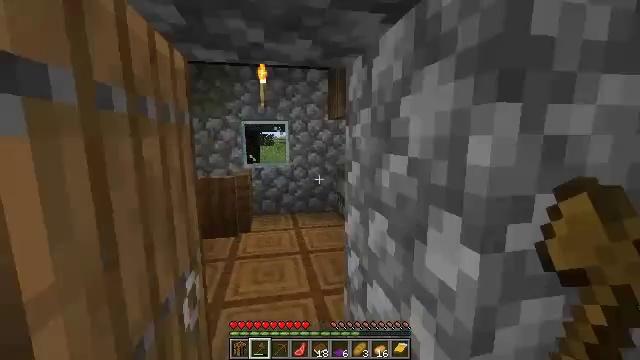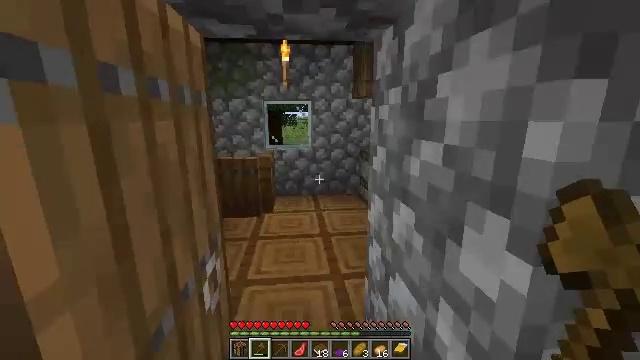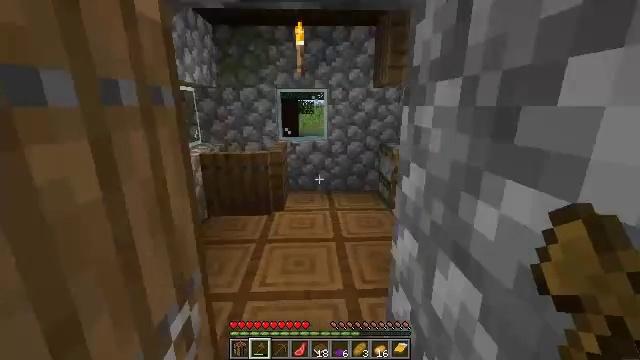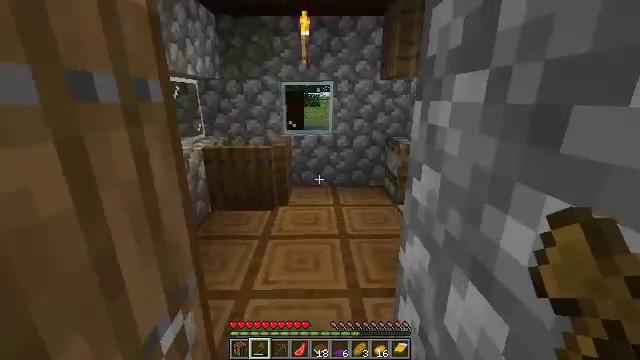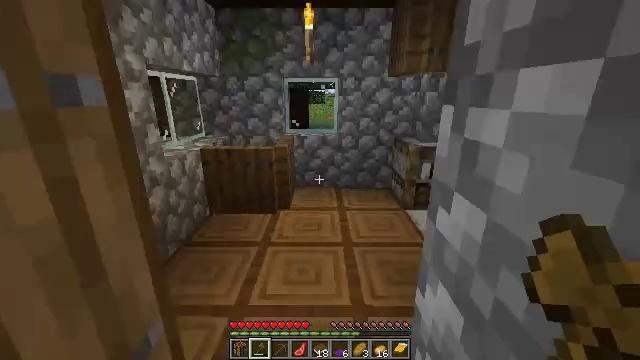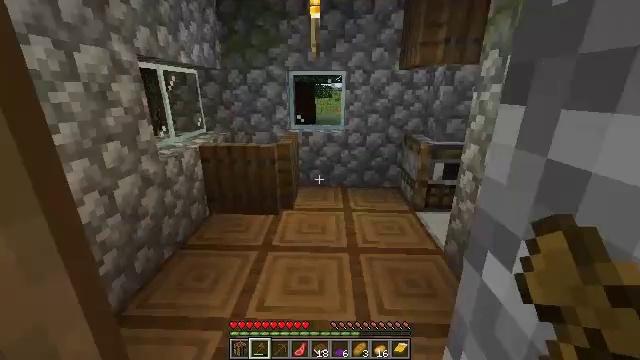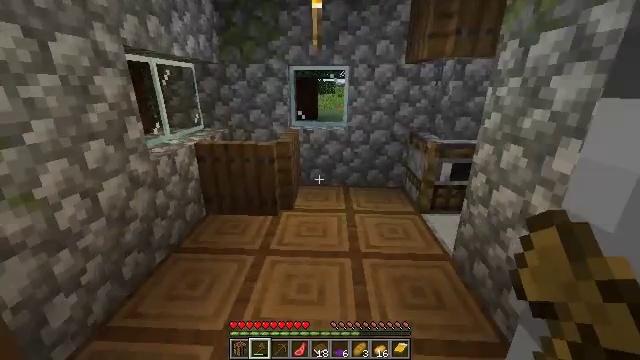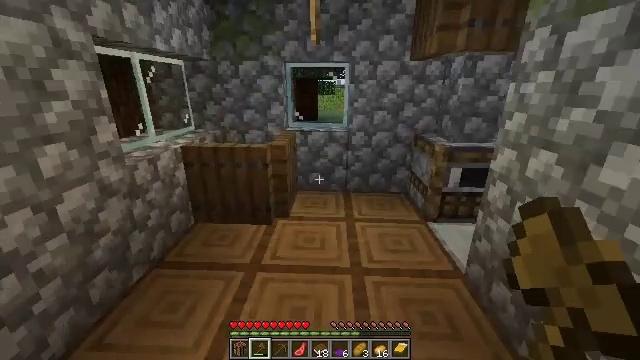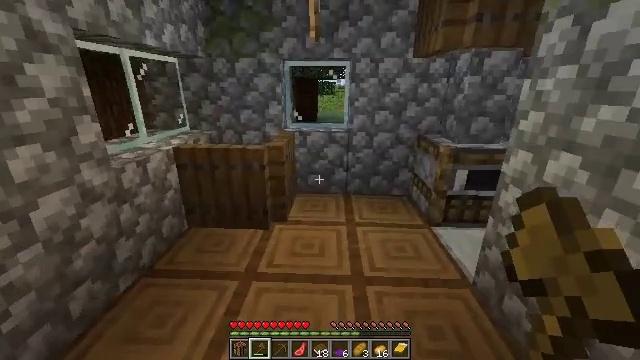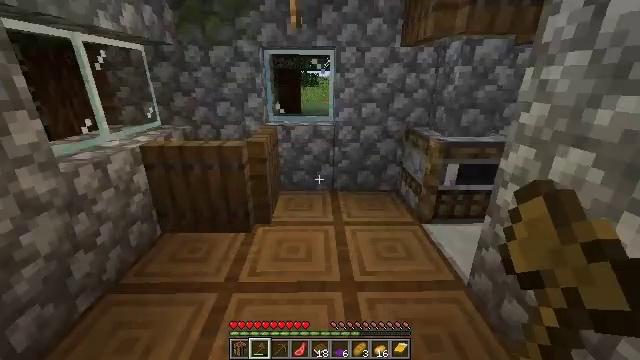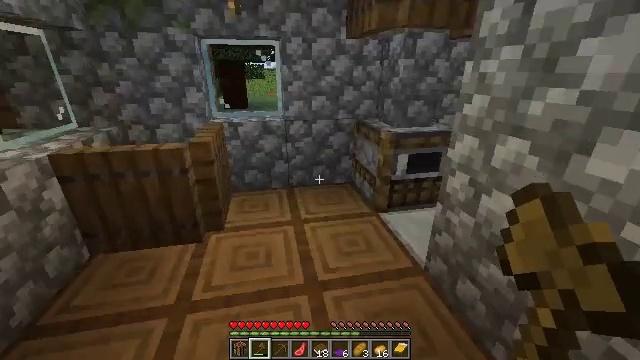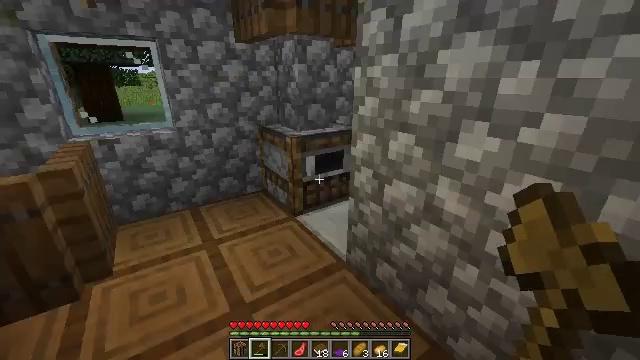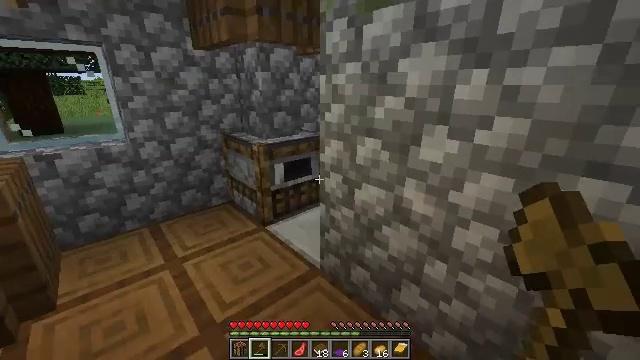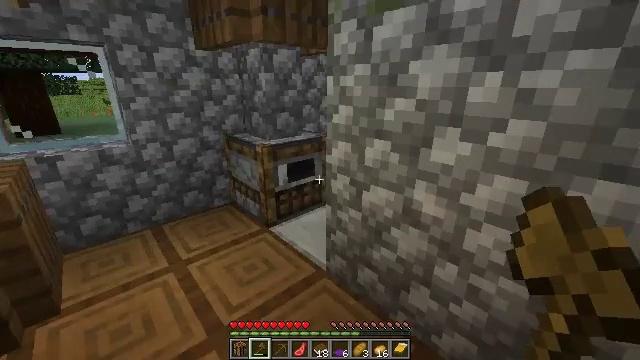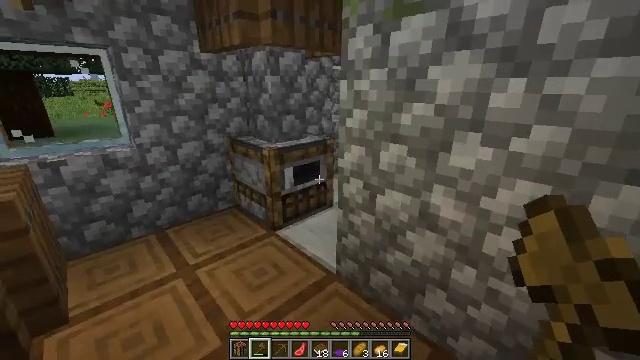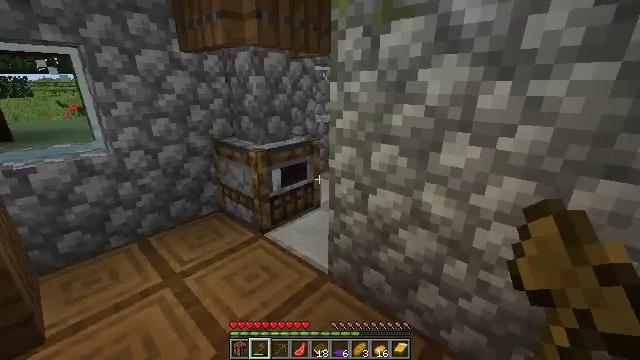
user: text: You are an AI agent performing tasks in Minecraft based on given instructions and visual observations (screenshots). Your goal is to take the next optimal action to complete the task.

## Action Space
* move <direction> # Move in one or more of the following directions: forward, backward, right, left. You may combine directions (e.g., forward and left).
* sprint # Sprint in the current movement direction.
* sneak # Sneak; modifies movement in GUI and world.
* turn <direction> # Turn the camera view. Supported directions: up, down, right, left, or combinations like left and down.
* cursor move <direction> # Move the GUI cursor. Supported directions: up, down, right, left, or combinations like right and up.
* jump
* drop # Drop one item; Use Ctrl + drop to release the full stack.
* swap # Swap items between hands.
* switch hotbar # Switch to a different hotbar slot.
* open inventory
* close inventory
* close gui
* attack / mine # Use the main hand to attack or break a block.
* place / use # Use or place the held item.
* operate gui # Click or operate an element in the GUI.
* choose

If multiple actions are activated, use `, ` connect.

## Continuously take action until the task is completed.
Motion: motion action
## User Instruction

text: Reclaim the smoker from the setup.
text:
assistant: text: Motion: move forward, turn left and down
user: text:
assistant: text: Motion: move forward, turn left and down
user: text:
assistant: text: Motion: move forward, turn left and down
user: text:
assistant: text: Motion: move forward, turn left
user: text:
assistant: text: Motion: move forward, turn left and down
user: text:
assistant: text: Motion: move forward
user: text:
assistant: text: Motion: move forward
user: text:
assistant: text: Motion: move forward
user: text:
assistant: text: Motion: turn right and down
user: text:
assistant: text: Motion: turn right and down
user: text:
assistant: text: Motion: turn right and up
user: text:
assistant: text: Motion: turn right and up
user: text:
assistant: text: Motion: move left
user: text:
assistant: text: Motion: move left, turn right
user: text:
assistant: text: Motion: move left, turn right
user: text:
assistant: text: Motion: move left, turn right
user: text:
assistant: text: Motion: move forward and move left, turn right
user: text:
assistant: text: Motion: move forward and move left, turn right
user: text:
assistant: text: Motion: move forward and move left
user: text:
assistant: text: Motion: move forward and move left
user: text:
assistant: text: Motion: move forward and move left, turn right
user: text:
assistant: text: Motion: move forward and move left
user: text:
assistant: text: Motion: move forward and move left, turn right
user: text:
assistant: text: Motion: move forward and move left
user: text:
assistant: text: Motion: no_op
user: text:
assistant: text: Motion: no_op
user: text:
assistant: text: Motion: no_op
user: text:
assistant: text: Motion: no_op
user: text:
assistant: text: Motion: turn down
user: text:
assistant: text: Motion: turn left and down